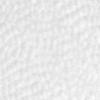
Label: no_change